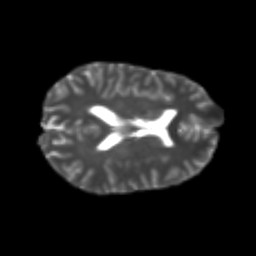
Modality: T2w
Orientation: axial
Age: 23
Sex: male
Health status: healthy
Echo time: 0.074 s